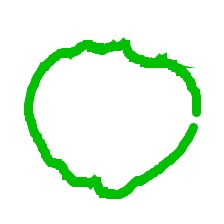
Shape: circle